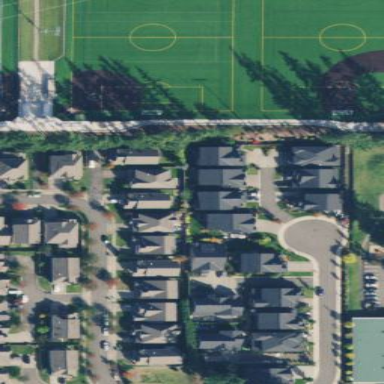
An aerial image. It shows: Residential area within neighborhood.